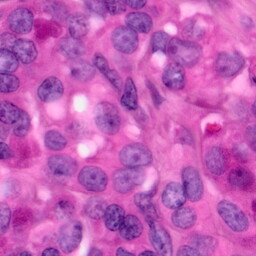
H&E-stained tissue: Pancreatic